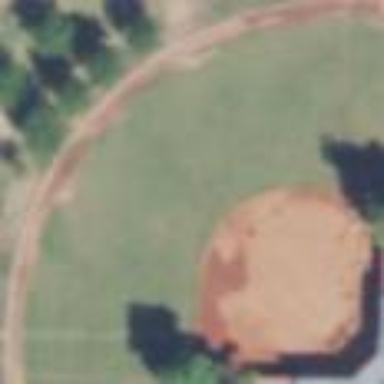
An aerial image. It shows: Softball pitch designated for baseball sports.